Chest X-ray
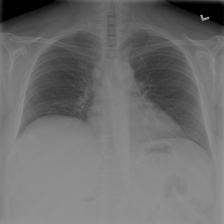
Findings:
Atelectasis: negative
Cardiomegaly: negative
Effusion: negative
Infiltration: positive
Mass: negative
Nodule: negative
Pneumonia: negative
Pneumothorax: negative
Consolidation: negative
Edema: negative
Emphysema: negative
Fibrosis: negative
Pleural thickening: negative
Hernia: negative